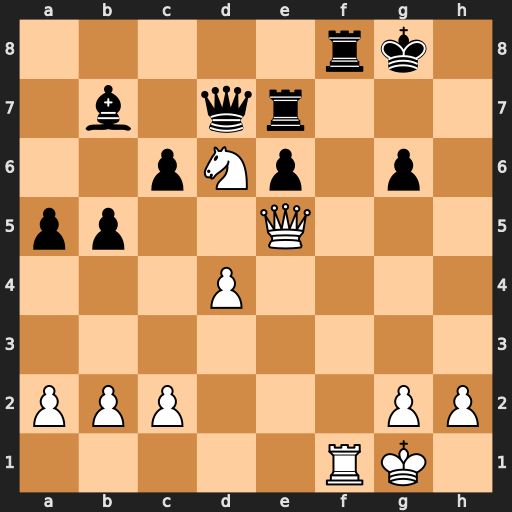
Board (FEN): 5rk1/1b1qr3/2pNp1p1/pp2Q3/3P4/8/PPP3PP/5RK1
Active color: w
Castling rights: -
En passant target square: -
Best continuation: Rxf8+ Kxf8 Qh8#